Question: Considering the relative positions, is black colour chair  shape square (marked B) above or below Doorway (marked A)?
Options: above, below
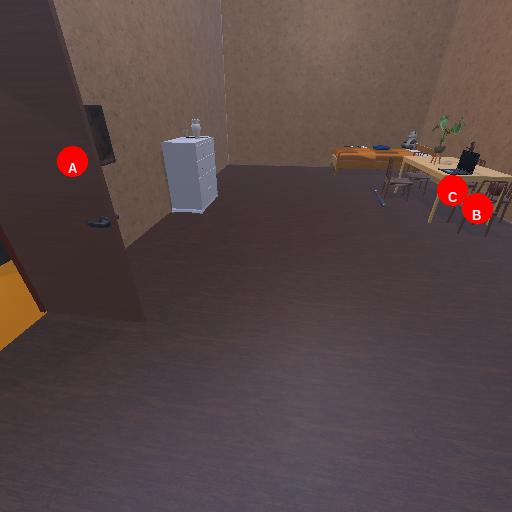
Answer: above